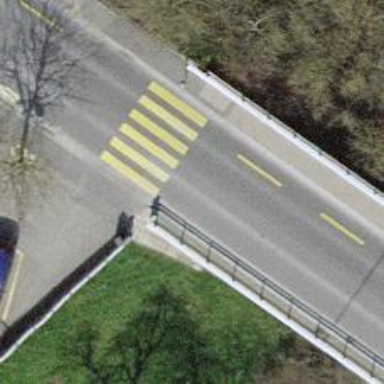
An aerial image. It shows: Tertiary road with asphalt surface. There is cycle lane on the left side of the road.